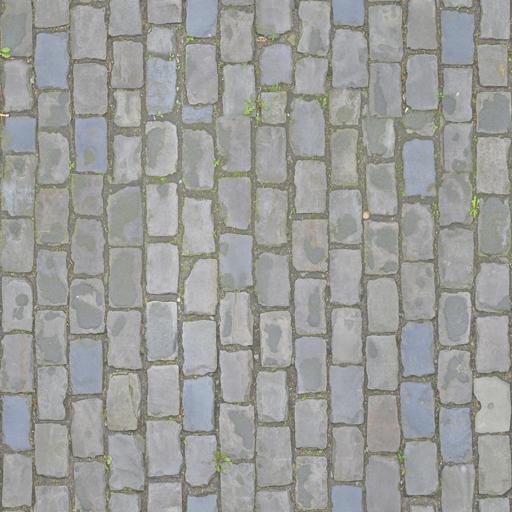
Tags: grey medival old pavement paving stones